Question: I'm trying to create calendar events in sheets using Google App Script (I'm very new to this). The sheet contains details of the event (date, time, event title, and guest list) as well as the calendar ID (this is a training calendar). I want to make it simple for the end-user to fill in the information on the sheet, click 'schedule now' and the script run and send the events out to all email addresses mentioned in the guest list.
Here is an example of the sheet:

Here is a copy of the code (I found this on the Google Developer website and tried to adapt it to add guests but haven't been able to get it working and really not sure where to go with this. Ideally, I'd like the guest list to come from the sheet and not be written into the code as an option.
'''
function scheduleTraining() {
var spreadsheet = SpreadsheetApp.getActiveSheet();
var calendarId = spreadsheet.getRange("C3").getValue();
var eventCal = CalendarApp.getCalendarById(calendarId);
Logger.log(eventCal)
var signups = spreadsheet.getRange("A5:C20").getValues();
for (x=0; x<signups.length; x++) {
var shift = signups[x];
var startTime = shift[0]
var endTime = shift[1]
var title = shift[2]
eventCal.createEvent(title, startTime, endTime, {
location: 'remote',
description: 'snacks provided',
})
}
}
function onOpen(e) {
SpreadsheetApp.getUi()
.createMenu('Schedule Training')
.addItem('Schedule Now', 'scheduleTraining')
.addToUi();
}
'''
If anyone can help with this or has any ideas on how to do this better, I'm all ears!
Thanks!
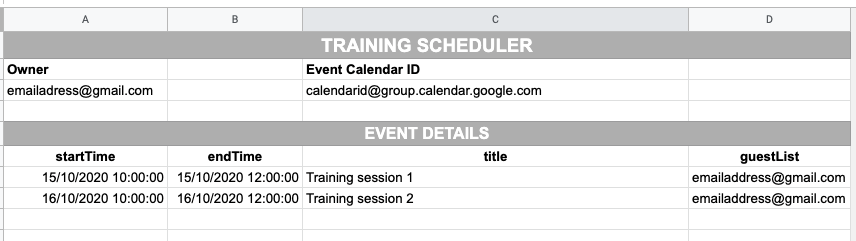
Answer: ## Issues:
1. The dates in your spreadsheet file are strings/texts. You can verify that if you do =isDate(A7). If the latter returns FALSE then you don't have a valid date object. If you see the official documentation you need to pass date objects and not date texts.
2. Another remark I have is that your range is "A5:C20" but you should start from A7. Row 5 and 6 don't contain the information required, according to your screenshot.
---
## Question based on your comment:
> how I can include inviting the guests when it's run
Again according to the <URL>, you can add guests using the and in particular 'guests':
'''
eventCal.createEvent(title, startTime, endTime, {
location: 'remote',
description: 'snacks provided',
guests: 'test1@gmail.com,test2@gmail.com'
})
'''
> 'guests' is a type of string that contains a comma-separated list of email addresses
that should be added as guests.